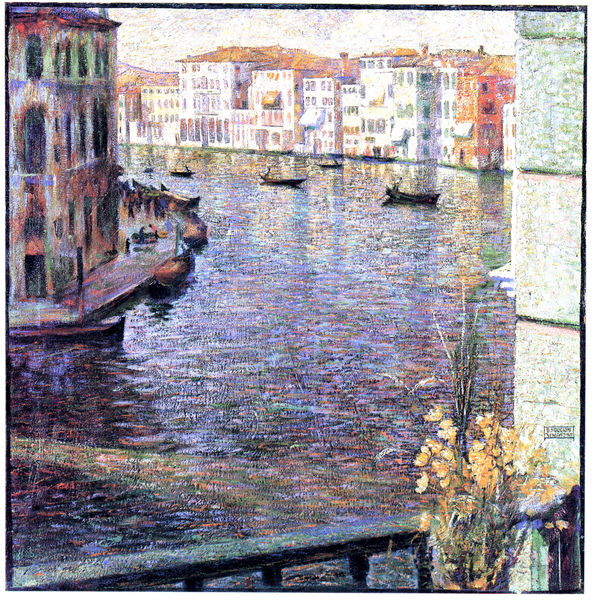
Titel: Il Canale Grande a Venezia
Künstler: Umberto Boccioni
Institution: Privatbesitz
Schlagwörter: blau, himmel, schatten, wasser, weiß, fluss, gelb, grün, impressionismus, landschaft, menschen, see, stadt, ufer, abend, ausschnitt, blumen, bunt, fenster, hell, holz, licht, orange, schwarz, tür, blick, blüten, dach, gebäude, haus, rot, weg, wand, stein, steine, signatur, öl, gräser, häuser, spiegelung, strauch, brücke, brüstung, gewässer, kanal, sonne, rosa, boot, boote, vase, aussicht, balkon, sommer, wellen, biegung, divisionismus, fassade, fassaden, italien, vedute, venedig, pointilismus, farben, dächer, mauer, lila, tag, violett, kähne, seine, anleger, steg, impressionistisch, reflexe, widerschein, geländer, granit, grashalme, blumenstrauss, strauß, futurismus, fugen, palazzi, palazzo, balustrade, strahlen, wasseroberfläche, gehweg, strich, schirme, stempel, schein, quader, seurat, etagen, signac, anlegestelle, canaletto, lagune, grachten, pointillismus, pointilistisch, fronten, canale grande, gondel, gondeln, canal, markisen, canal grande, blöcke, boccioni, balla, behauen, jalouesien, vlumen